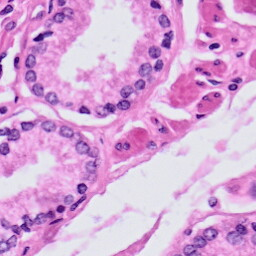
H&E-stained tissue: Prostate